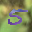
Label: 5